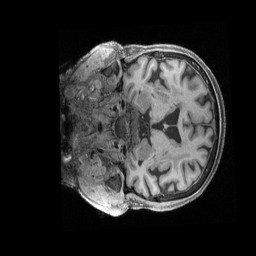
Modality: T1w
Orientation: coronal
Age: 74
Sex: female
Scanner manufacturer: siemens
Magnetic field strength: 3 T
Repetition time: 2.4 s
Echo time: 0.00228 s